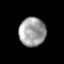
Tissue: lung
Cell type: T cells
Senescence score: 0.2253
Nuclear area (px): 745
Mean DAPI intensity: 160.132